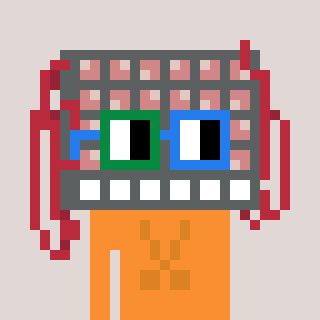
a pixel art character with square green and blue glasses, a turing-shaped head and a orange-colored body on a warm background